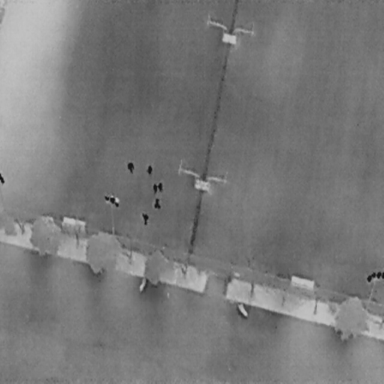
There are six People in the infrared image.